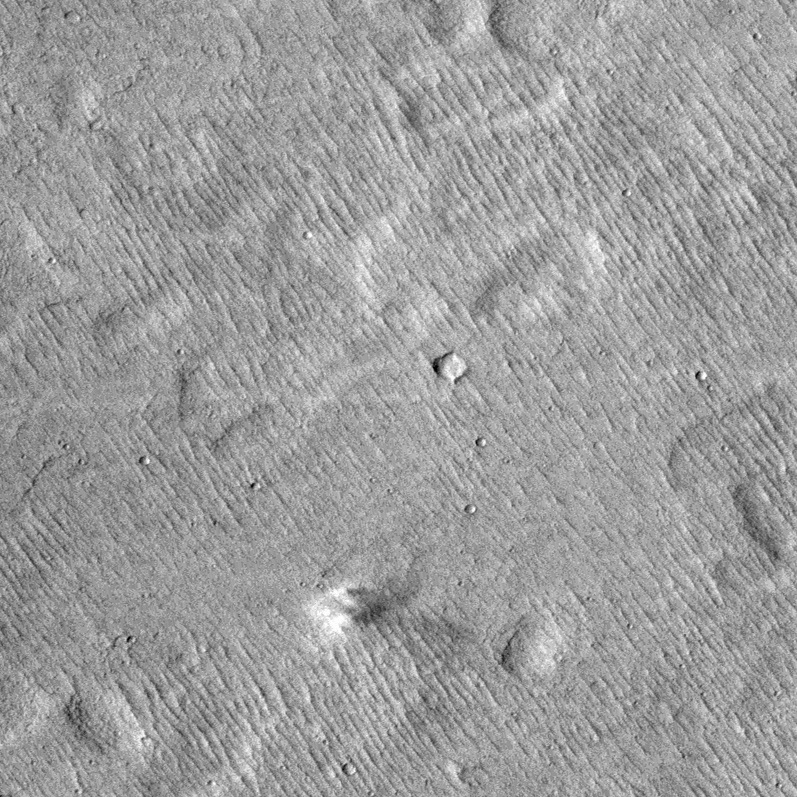
Label: dustdevil